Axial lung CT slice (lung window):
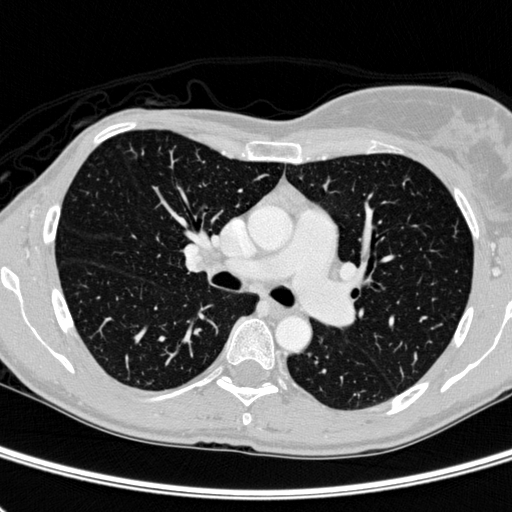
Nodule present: no